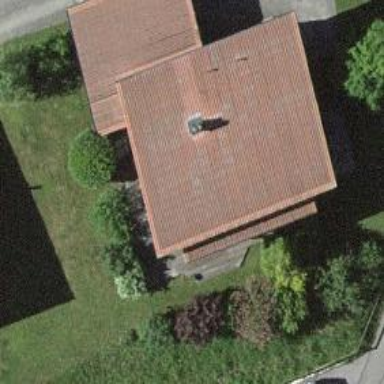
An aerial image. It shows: Residential building.